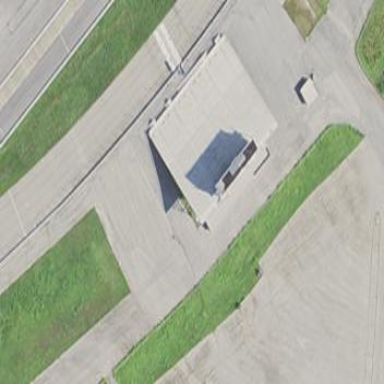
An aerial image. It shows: Grandstand building.